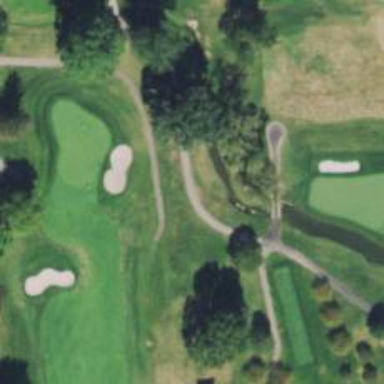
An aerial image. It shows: Path for both road and golf.